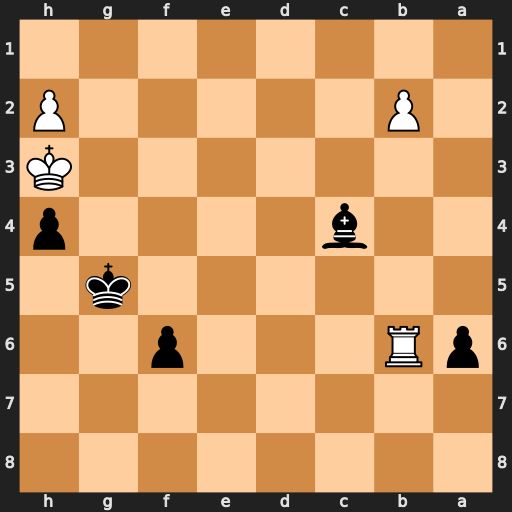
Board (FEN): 8/8/pR3p2/6k1/2b4p/7K/1P5P/8
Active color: b
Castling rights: -
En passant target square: -
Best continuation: Bf1#